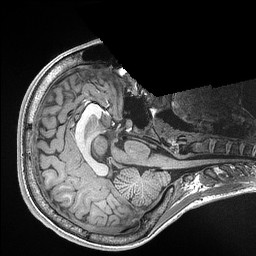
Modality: T1w
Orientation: axial
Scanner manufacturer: siemens
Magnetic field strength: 3 T
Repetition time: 2.3 s
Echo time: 0.00298 s